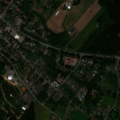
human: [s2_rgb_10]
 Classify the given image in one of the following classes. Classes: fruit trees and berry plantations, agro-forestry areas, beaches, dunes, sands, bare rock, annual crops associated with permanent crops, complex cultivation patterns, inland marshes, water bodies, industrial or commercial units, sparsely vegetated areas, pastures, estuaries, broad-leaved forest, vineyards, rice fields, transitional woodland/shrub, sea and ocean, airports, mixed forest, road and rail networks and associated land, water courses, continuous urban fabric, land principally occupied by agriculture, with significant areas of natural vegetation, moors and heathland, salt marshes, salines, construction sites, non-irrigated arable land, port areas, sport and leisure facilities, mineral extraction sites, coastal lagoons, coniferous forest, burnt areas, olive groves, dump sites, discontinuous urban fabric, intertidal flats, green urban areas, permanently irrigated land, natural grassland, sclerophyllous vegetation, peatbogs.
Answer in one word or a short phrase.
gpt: discontinuous urban fabric, non-irrigated arable land, land principally occupied by agriculture, with significant areas of natural vegetation, coniferous forest, mixed forest